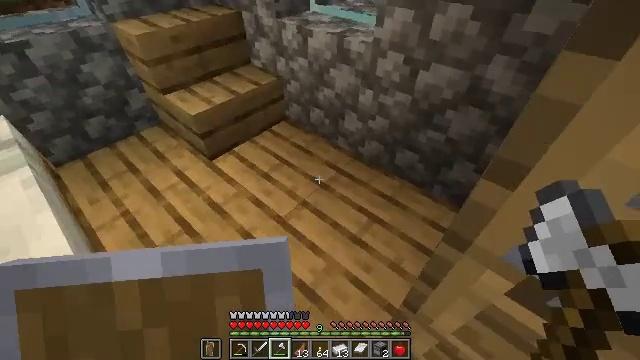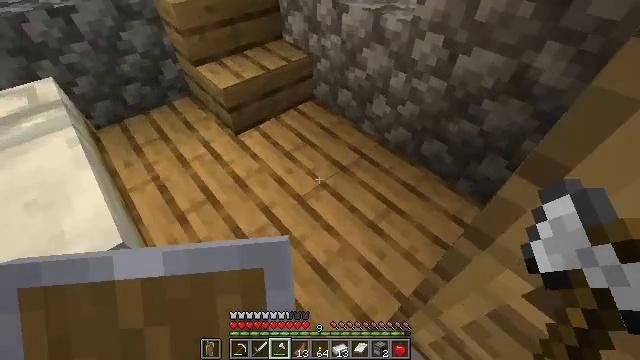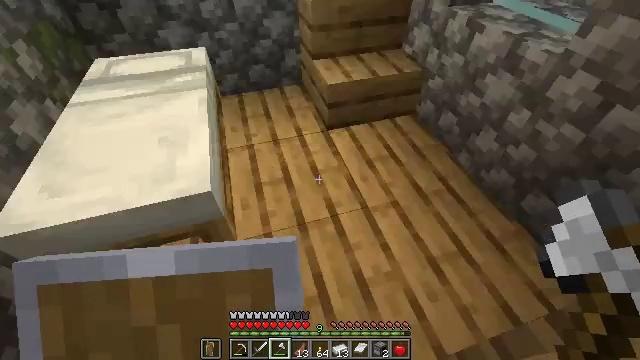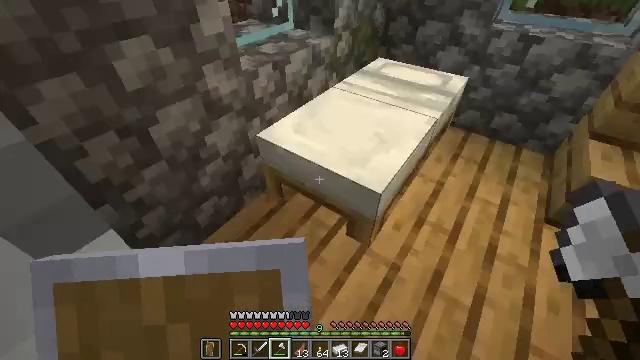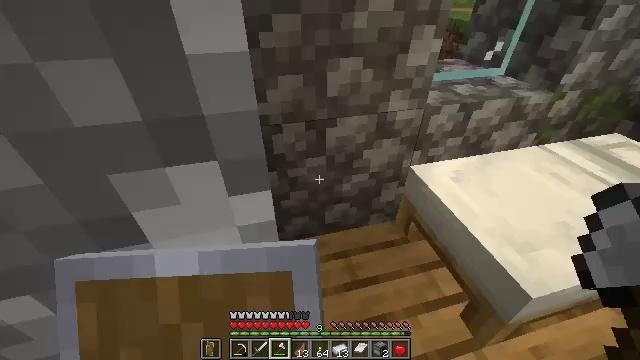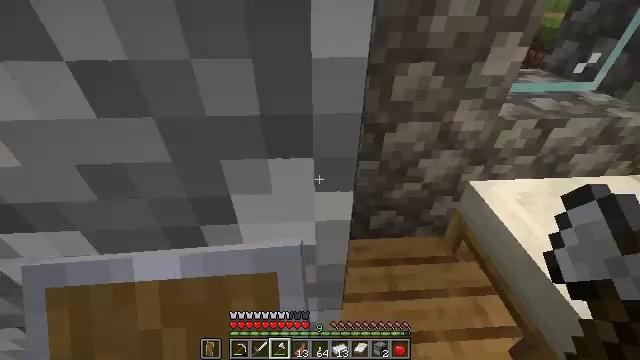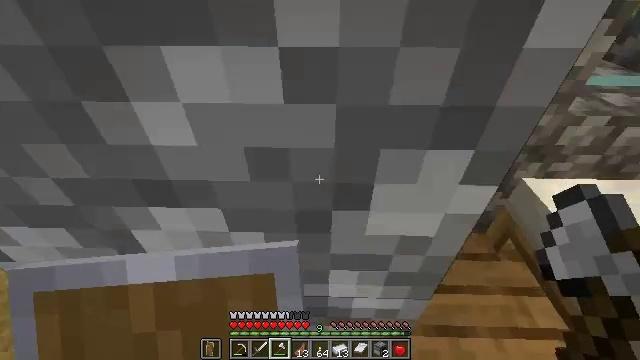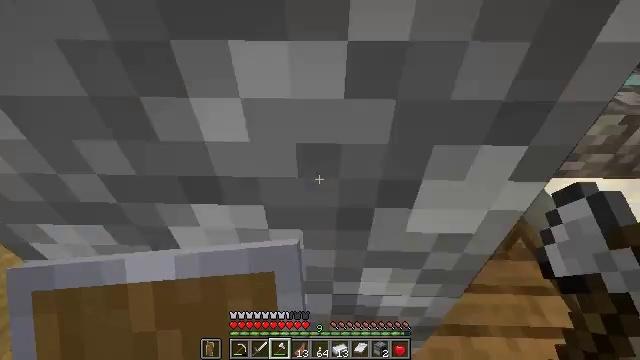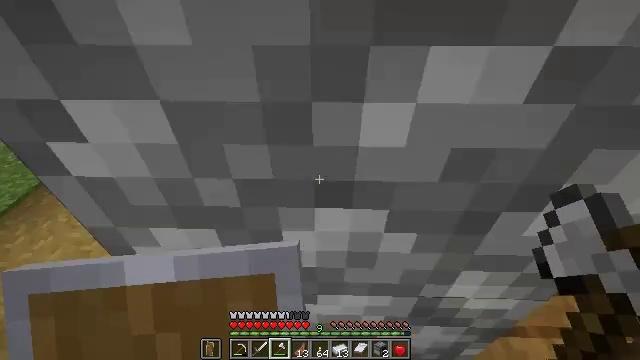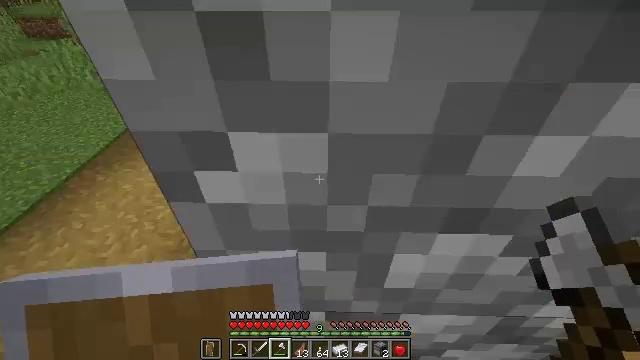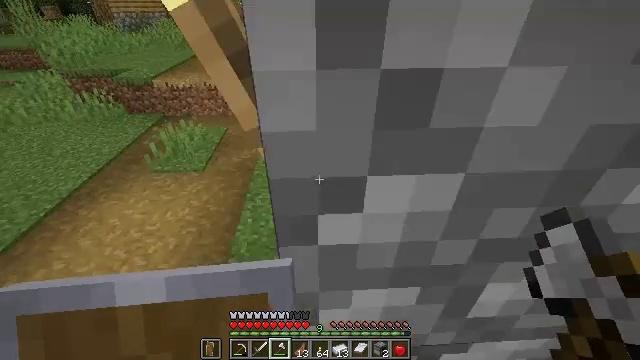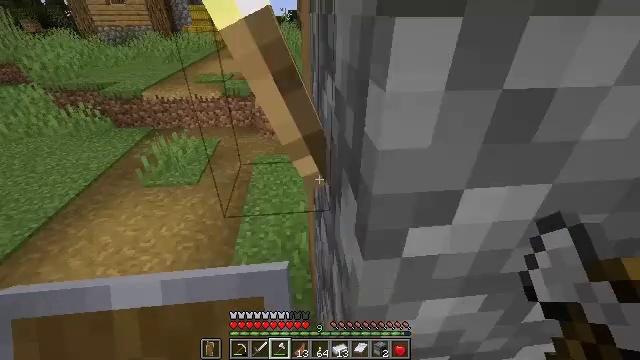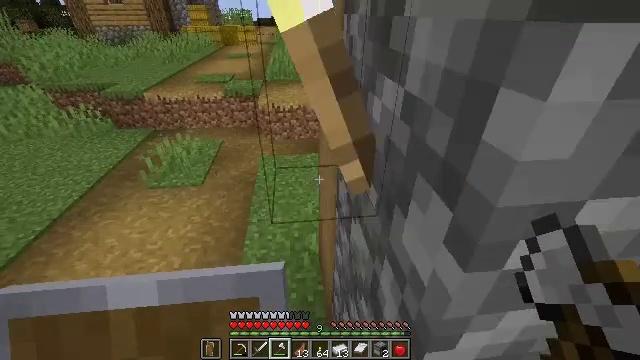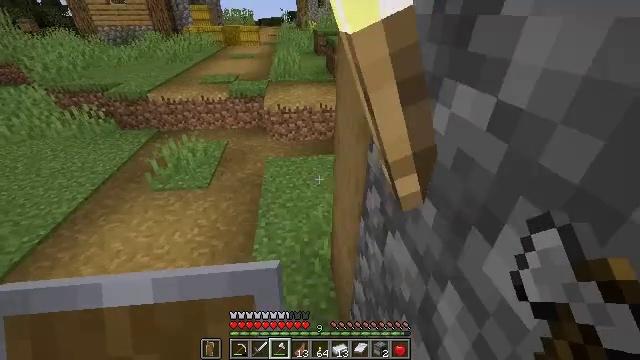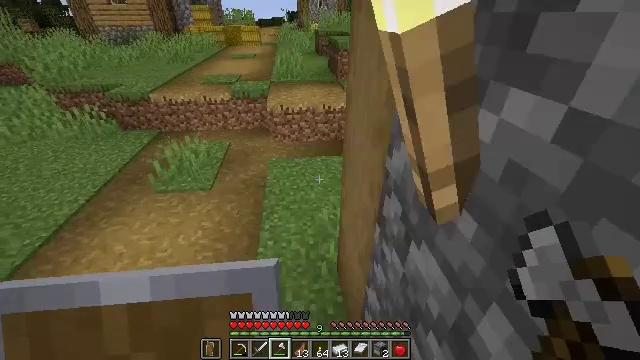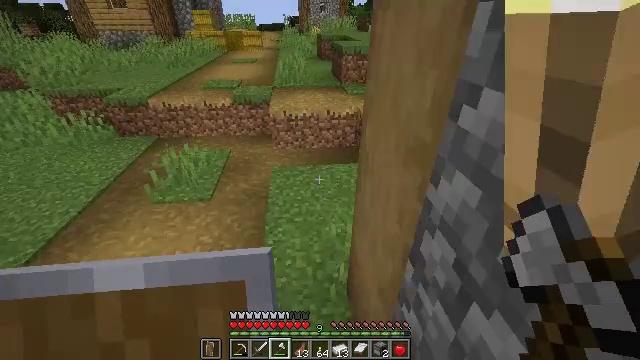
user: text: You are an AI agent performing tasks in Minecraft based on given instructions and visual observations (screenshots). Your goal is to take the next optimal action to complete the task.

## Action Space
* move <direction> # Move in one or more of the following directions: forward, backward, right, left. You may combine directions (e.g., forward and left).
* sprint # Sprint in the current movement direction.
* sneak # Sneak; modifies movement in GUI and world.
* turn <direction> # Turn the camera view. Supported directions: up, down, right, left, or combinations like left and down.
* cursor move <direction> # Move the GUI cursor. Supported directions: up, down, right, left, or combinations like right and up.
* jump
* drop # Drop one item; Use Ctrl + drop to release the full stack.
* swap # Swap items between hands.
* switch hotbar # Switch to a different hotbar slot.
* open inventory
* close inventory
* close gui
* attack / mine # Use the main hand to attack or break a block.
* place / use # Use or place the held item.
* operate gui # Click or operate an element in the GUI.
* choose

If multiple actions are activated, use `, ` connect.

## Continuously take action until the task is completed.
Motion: motion action
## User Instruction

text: Collect the ladder block.
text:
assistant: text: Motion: turn left and down
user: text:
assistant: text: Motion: turn left and up
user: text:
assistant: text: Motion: turn left and up
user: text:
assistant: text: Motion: turn left and up
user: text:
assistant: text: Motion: move left, turn left
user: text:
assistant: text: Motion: move left, turn left and down
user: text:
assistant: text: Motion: move left
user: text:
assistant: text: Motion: move left
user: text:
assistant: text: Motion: move left, turn up
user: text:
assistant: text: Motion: move forward and move left, turn right and up
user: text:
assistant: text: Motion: move forward and move left, turn right and up
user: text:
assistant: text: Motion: move forward and move left
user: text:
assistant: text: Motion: move forward and move left
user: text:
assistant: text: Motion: move forward
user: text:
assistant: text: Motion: move forward
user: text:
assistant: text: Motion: move forward, turn up
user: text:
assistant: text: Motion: move forward, turn up
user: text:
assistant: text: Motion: move forward, turn left and up
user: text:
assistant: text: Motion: move forward, sprint, turn left and up
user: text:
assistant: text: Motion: move forward, sprint, turn left and up
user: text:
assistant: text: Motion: move forward, sprint, turn left and up
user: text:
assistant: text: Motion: move forward, sprint
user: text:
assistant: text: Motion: move forward, sprint
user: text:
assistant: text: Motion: move forward
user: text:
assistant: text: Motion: move forward
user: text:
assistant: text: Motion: move forward
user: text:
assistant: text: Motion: move forward and move left
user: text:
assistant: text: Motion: move forward and move left
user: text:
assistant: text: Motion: move forward and move left
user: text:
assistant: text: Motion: move forward and move left